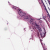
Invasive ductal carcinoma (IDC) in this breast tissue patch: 0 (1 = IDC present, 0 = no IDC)